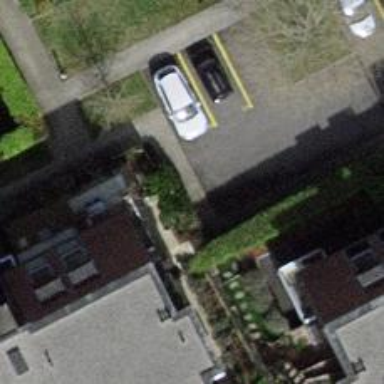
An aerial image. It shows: Footway surfaced with paving stones.